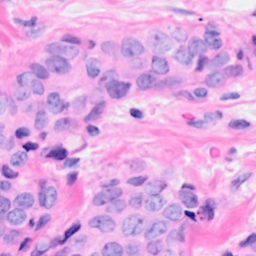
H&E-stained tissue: Breast